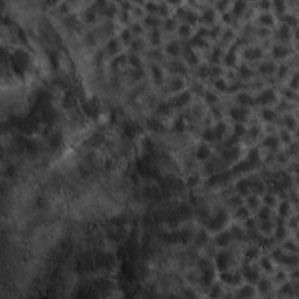
Label: non_frost